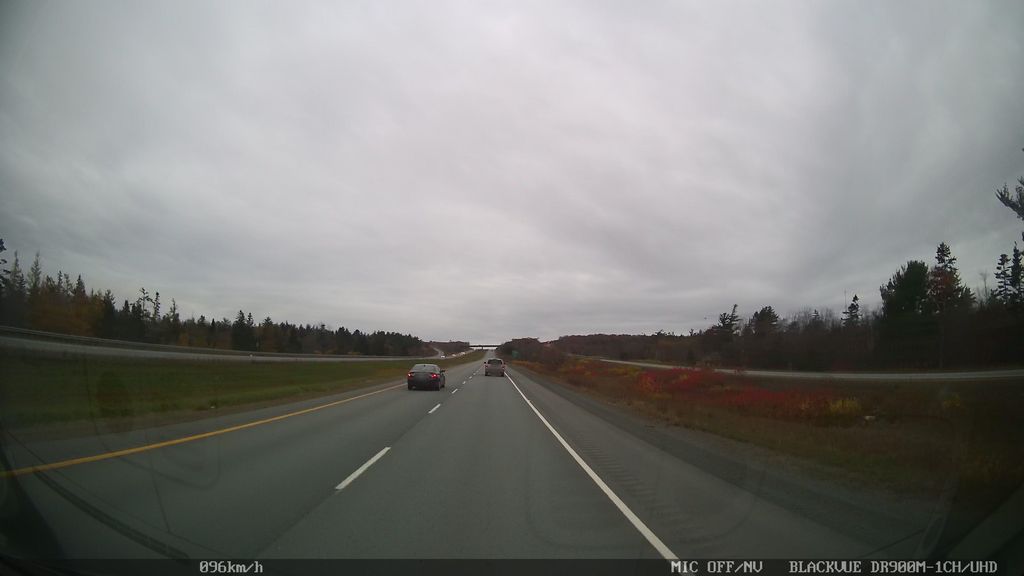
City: halifax